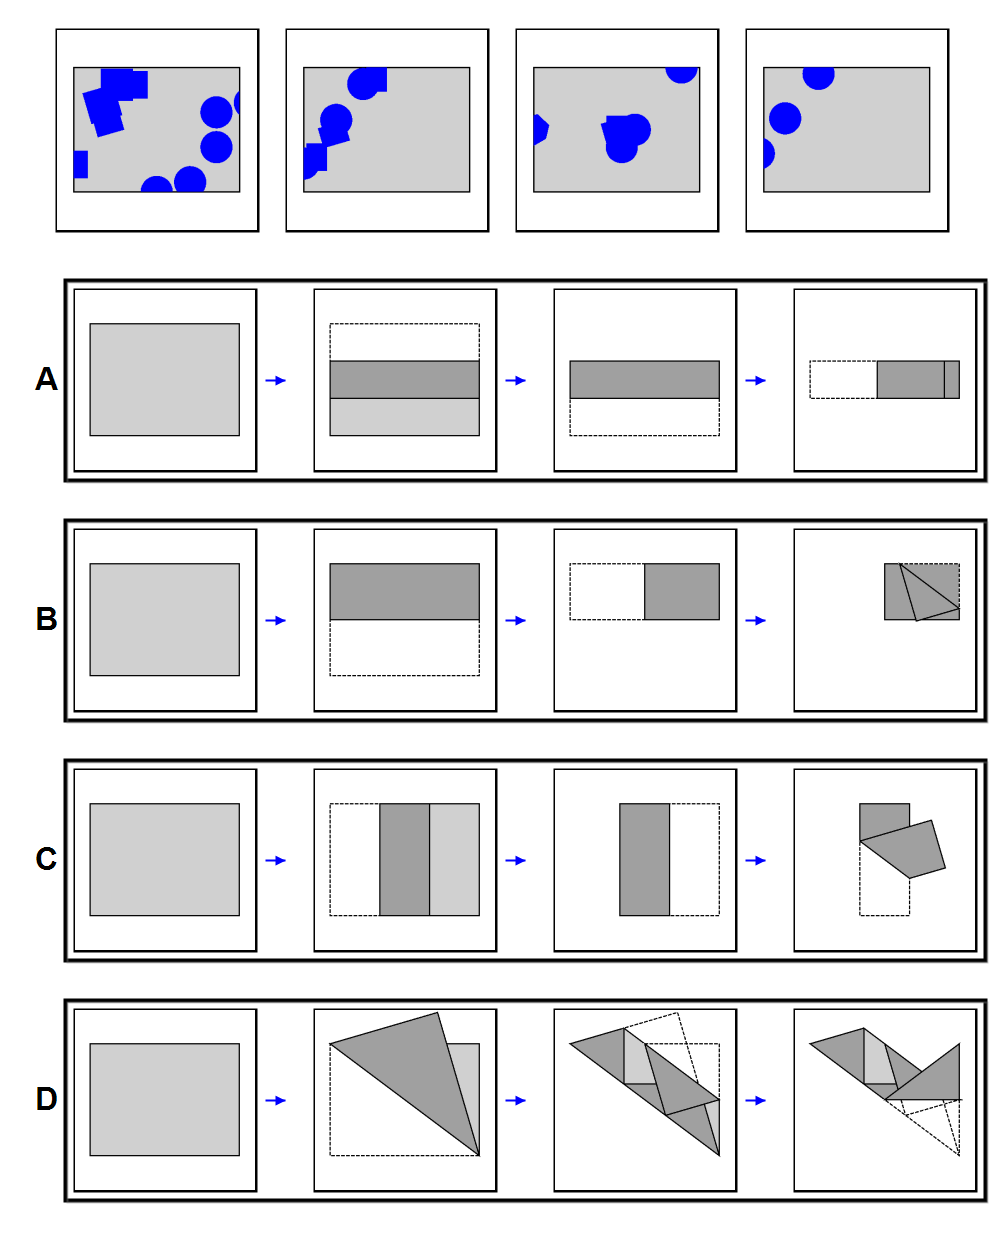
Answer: D